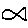
Label: fish